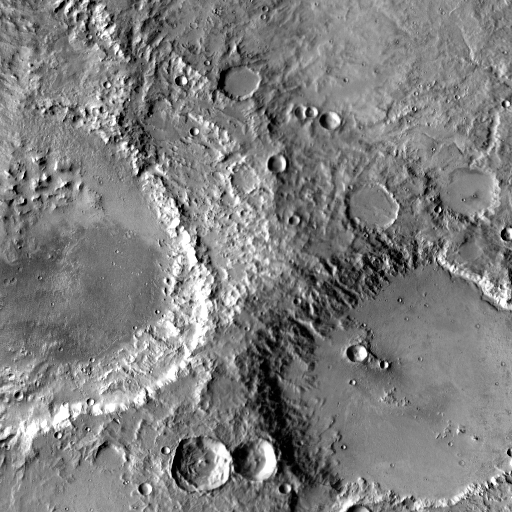
Crater classes present: Background, Other, Layered, Buried, Secondary